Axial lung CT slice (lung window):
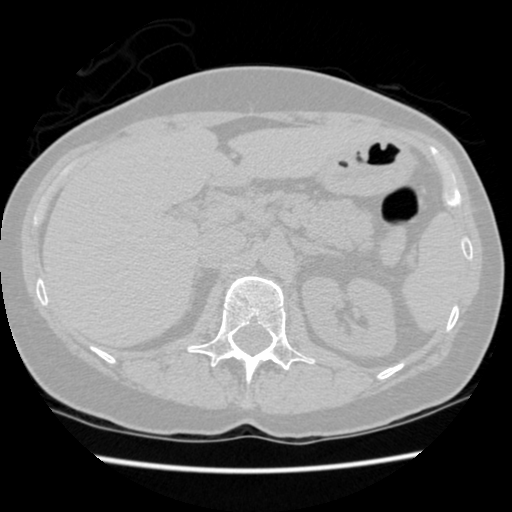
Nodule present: no